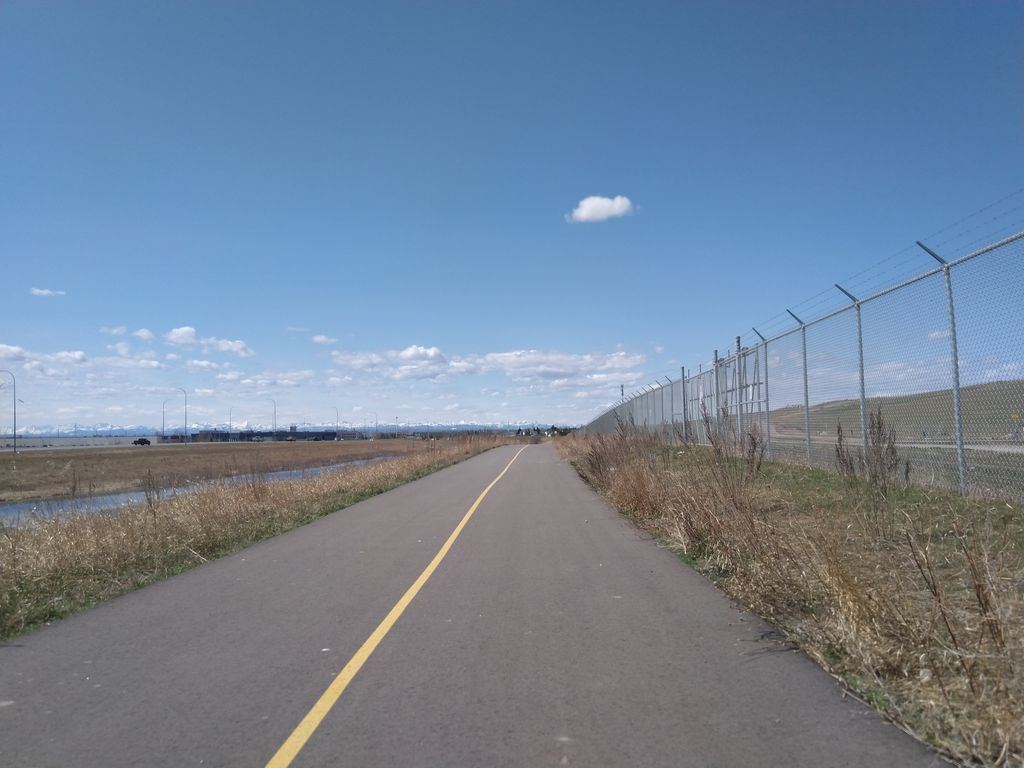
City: calgary